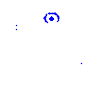
Particle: pion